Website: lowes
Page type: billing-address
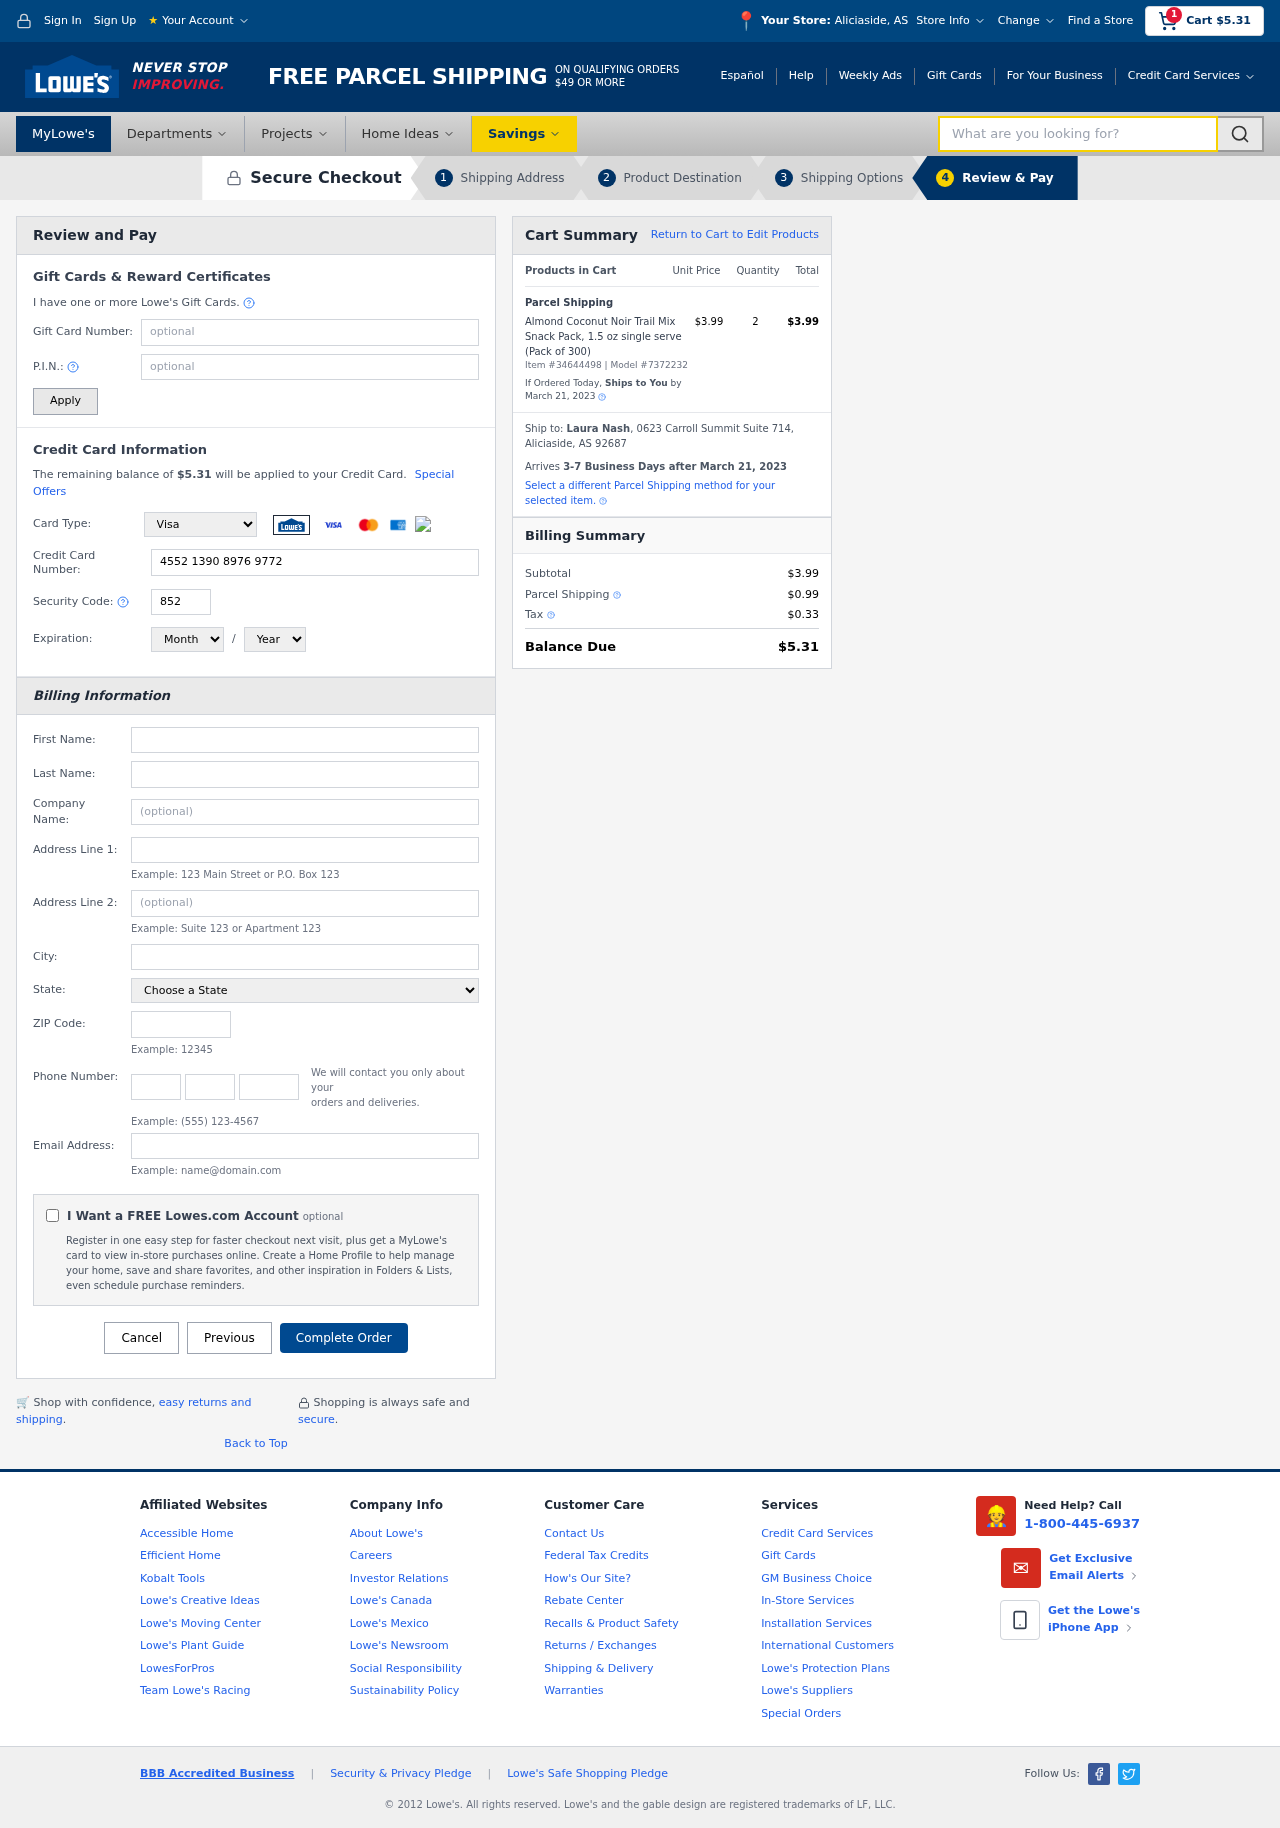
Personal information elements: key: PII_CARD_CVV
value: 852
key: PII_CARD_EXPIRY_MONTH
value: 08
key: PII_CARD_EXPIRY_YEAR
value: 26
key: PII_CARD_NUMBER
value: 4552 1390 8976 9772
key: PII_CARD_TYPE
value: Visa
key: PII_CITY
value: Aliciaside
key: PII_CITY_STATE
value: Aliciaside, AS
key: PII_EMAIL
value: lauranash@gmail.com
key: PII_FIRSTNAME
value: Laura
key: PII_FULLNAME
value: Laura Nash
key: PII_LASTNAME
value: Nash
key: PII_PHONE_AREA
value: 310
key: PII_PHONE_PREFIX
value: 558
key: PII_PHONE_SUFFIX
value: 6277
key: PII_POSTCODE
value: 92687
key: PII_STATE
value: AS
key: PII_STREET
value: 0623 Carroll Summit Suite 714
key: PII_STREET2
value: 704 Wheeler Throughway Apt. 878
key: PII_CITY_STATE_ZIP
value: Aliciaside, AS 92687
Product elements: key: PRODUCT1_NAME
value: Almond Coconut Noir Trail Mix Snack Pack, 1.5 oz single serve (Pack of 300)
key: PRODUCT1_PRICE
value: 3.99
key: PRODUCT1_QUANTITY
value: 2
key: PRODUCT_ITEM_NUMBER
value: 34644498
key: PRODUCT_MODEL_NUMBER
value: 7372232
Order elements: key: ORDER_SUBTOTAL
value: $5.31
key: ORDER_TOTAL
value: $5.31
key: ORDER_SHIPPING_DATE
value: March 21, 2023
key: ORDER_SUBTOTAL
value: $3.99
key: ORDER_DELIVERY_DATE
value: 3-7 Business Days after March 21, 2023
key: ORDER_SHIPPING_DATE2
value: March 21, 2023
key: ORDER_SUBTOTAL2
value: $3.99
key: ORDER_SHIPPING_COST
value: $0.99
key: ORDER_TAX
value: $0.33
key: ORDER_TOTAL2
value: $5.31
Search elements: key: HEADER_SEARCH
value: What are you looking for?